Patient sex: M
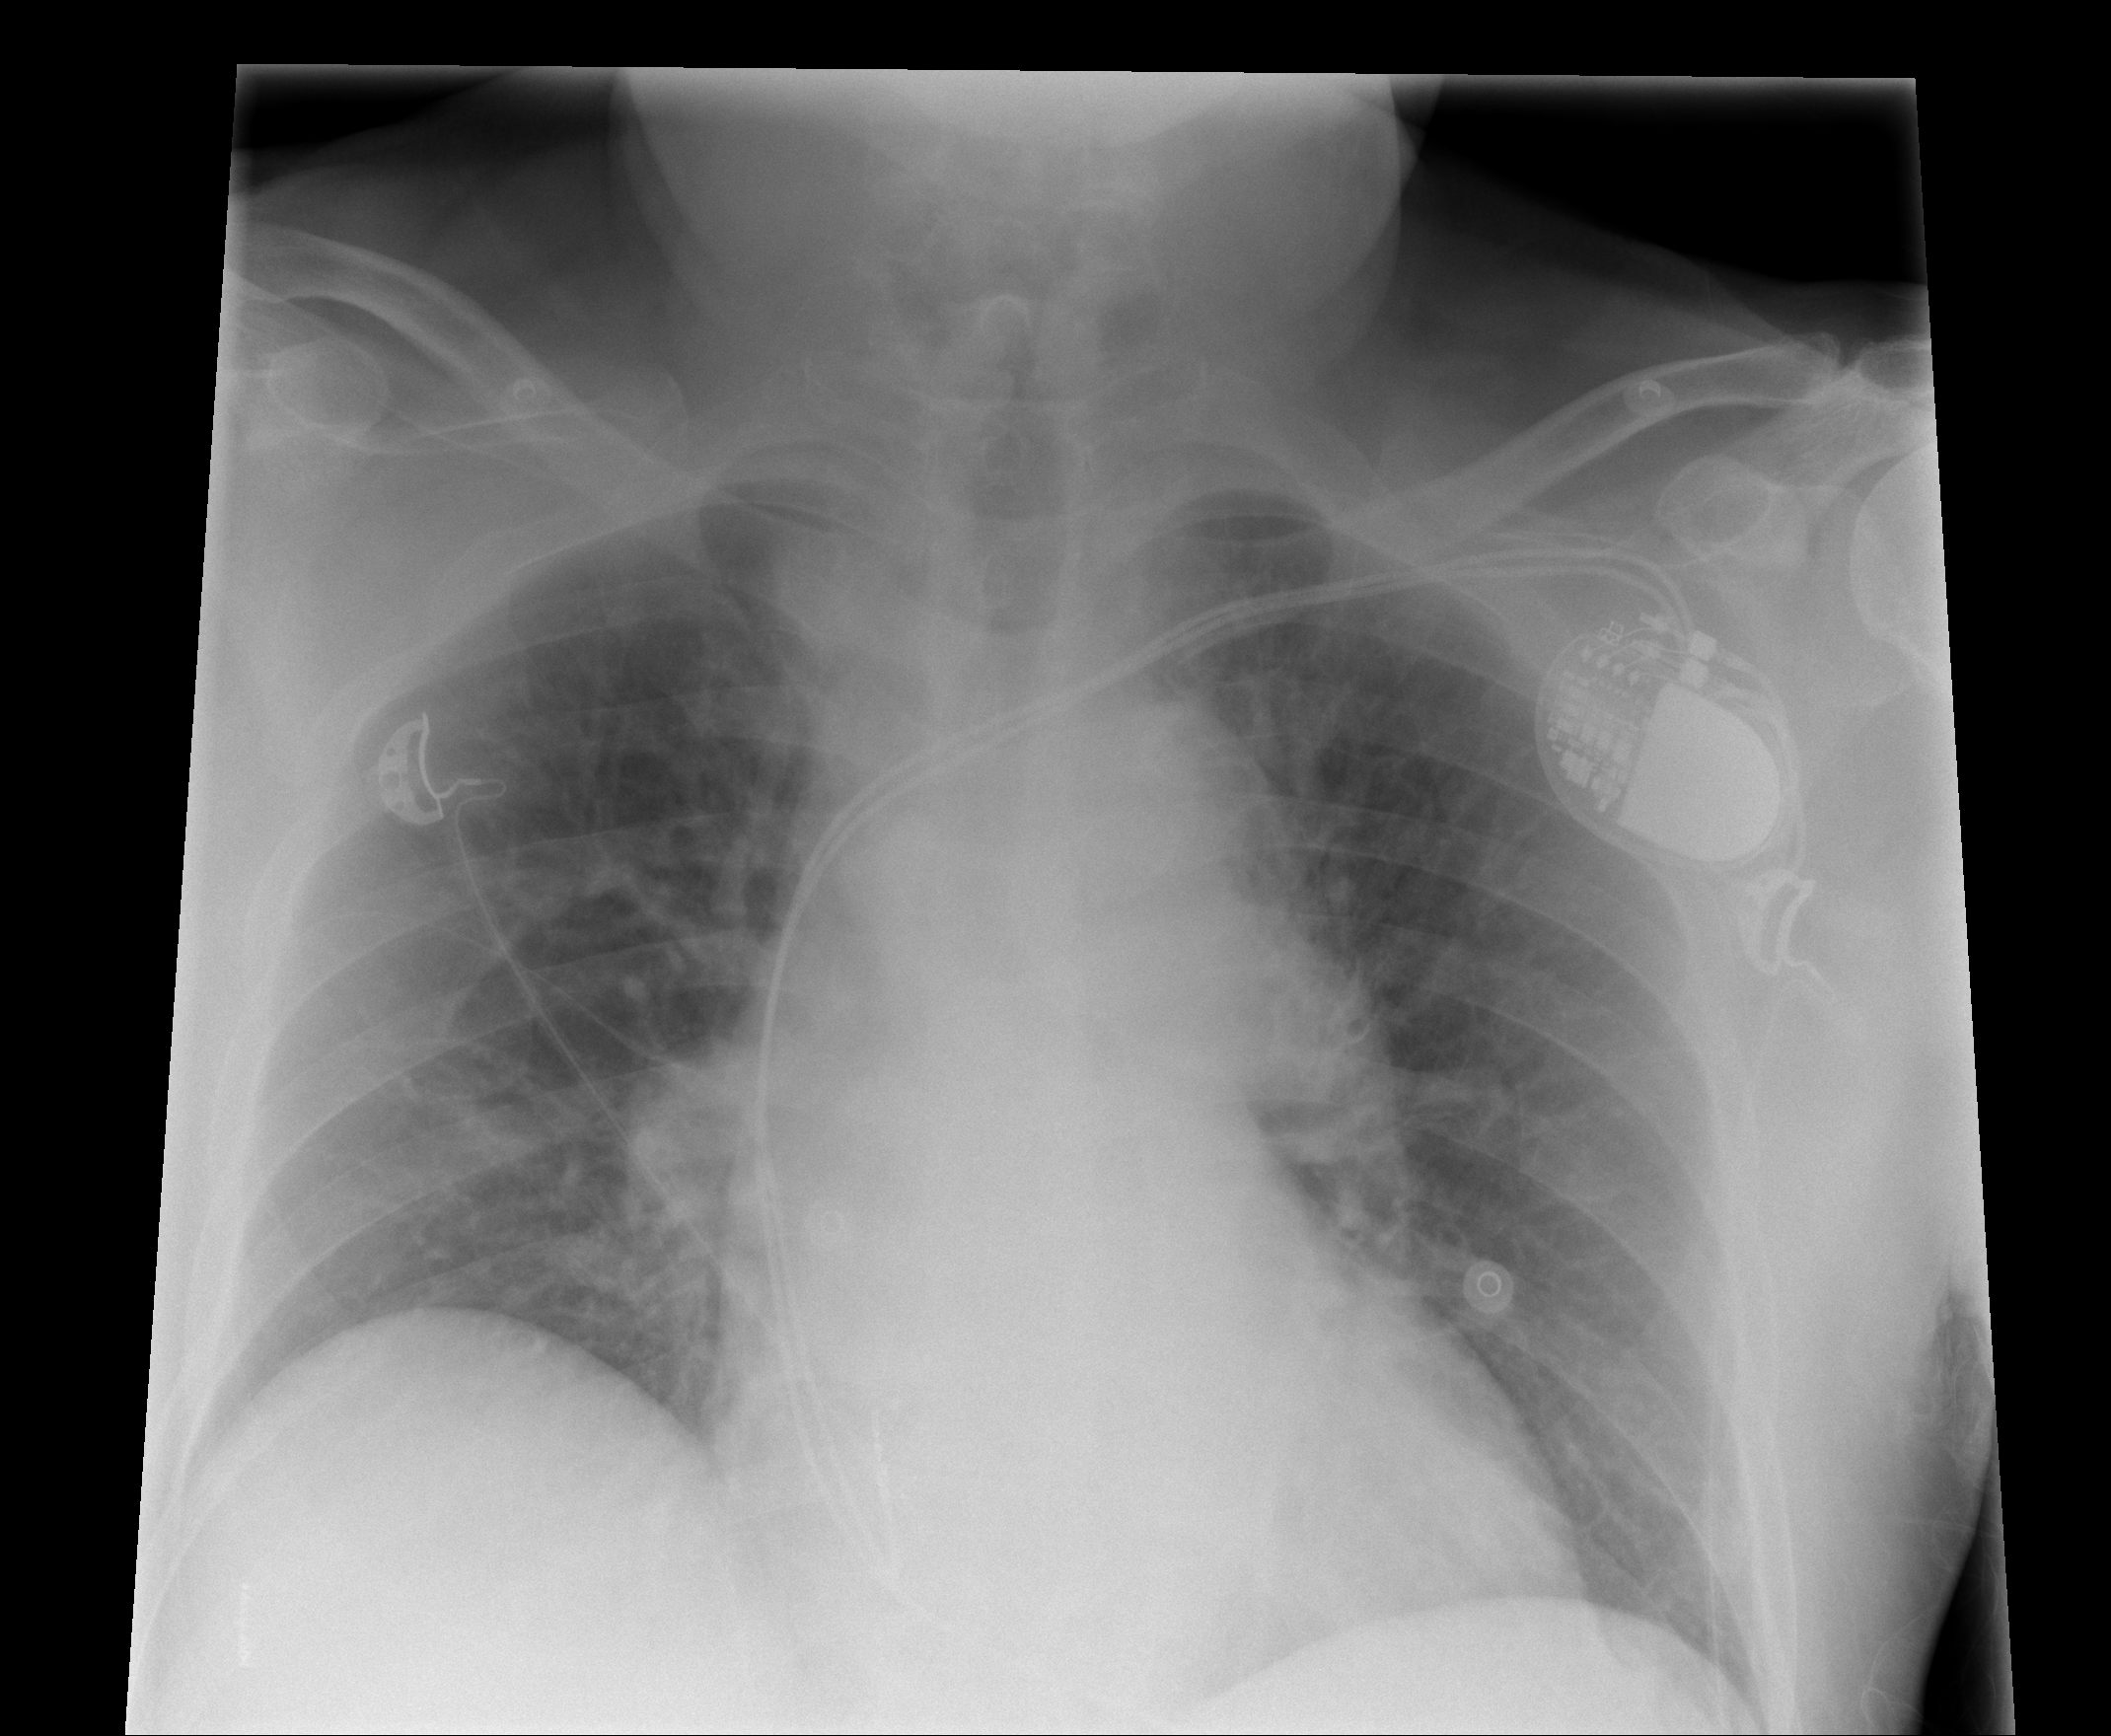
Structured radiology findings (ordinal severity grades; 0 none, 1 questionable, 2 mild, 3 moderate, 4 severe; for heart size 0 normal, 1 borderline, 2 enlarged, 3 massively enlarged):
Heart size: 0
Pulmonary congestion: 2
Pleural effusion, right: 0
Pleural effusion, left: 0
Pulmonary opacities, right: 0
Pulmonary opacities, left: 0
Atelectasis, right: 0
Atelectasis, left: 0